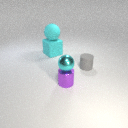
small cyan metal sphere above small purple metal cylinder